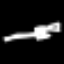
Label: fork